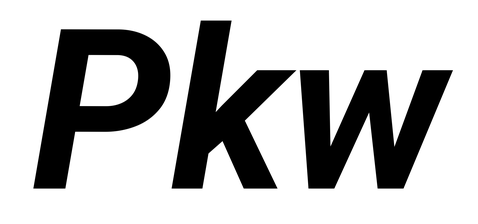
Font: Roboto-Italic_Bold_Italic